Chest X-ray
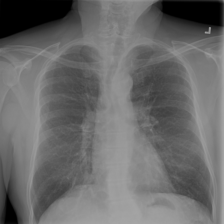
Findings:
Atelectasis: negative
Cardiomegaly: negative
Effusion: negative
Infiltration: negative
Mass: negative
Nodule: negative
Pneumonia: negative
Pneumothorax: negative
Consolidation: negative
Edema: negative
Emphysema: positive
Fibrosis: negative
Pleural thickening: negative
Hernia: negative